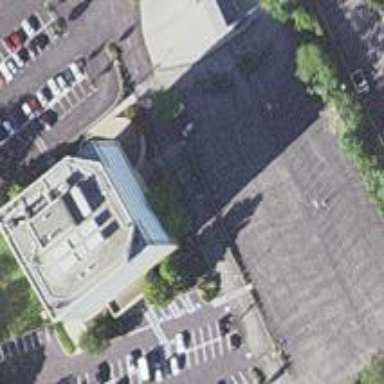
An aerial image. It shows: Office building.